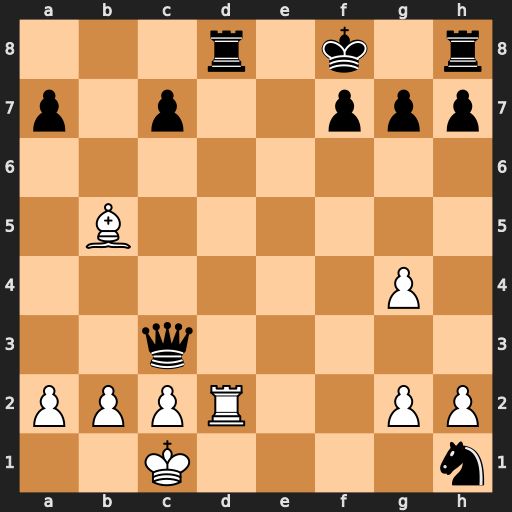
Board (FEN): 3r1k1r/p1p2ppp/8/1B6/6P1/2q5/PPPR2PP/2K4n
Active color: w
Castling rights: -
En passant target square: -
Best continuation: Rxd8+ Ke7 Rd7+ Ke6 bxc3